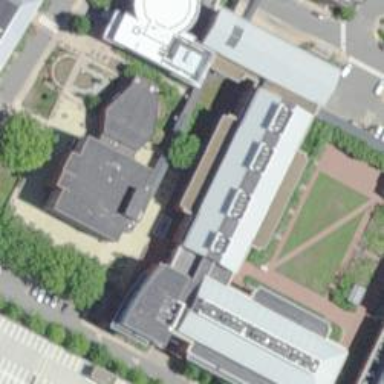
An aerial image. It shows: University building.